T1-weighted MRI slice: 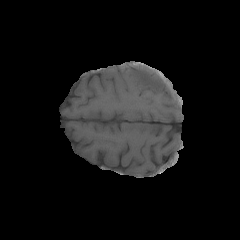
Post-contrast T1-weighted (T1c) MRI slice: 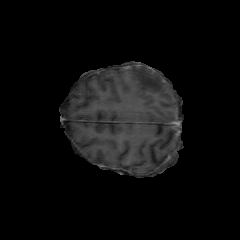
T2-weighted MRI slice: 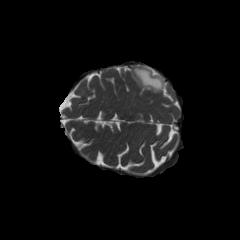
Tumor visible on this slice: yes